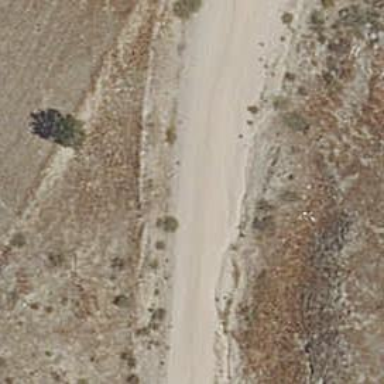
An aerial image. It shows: Dirt track road.